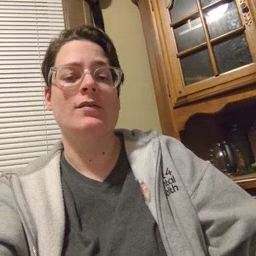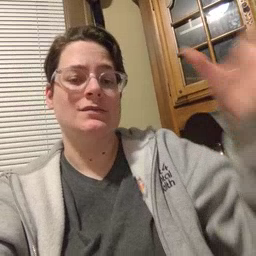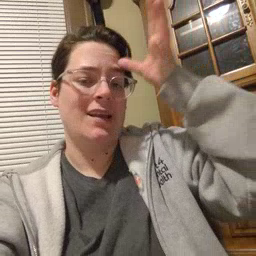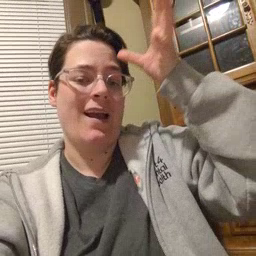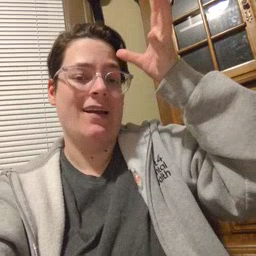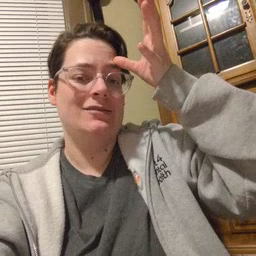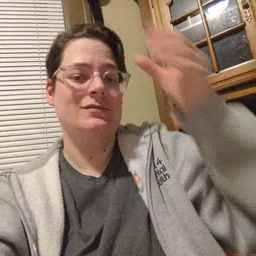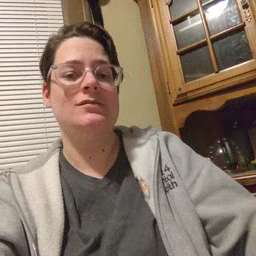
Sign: dad